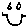
Label: smiley face